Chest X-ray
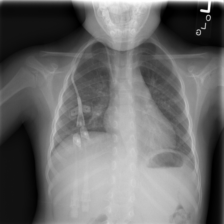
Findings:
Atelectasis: negative
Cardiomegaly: negative
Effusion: negative
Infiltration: negative
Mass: negative
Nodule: negative
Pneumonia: negative
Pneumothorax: negative
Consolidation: negative
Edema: negative
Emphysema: negative
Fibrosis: negative
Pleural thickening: negative
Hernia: negative